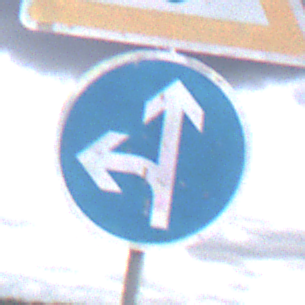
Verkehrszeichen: VorgeschriebeneFahrtrichtungGeradeausOderLinks
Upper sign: Lichtzeichenanlage
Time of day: MorningAfternoon
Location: Outdoor (Suburban)
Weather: PartlyCloudy
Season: NotSpecified
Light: Natural